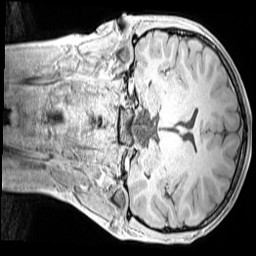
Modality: MP2RAGE
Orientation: coronal
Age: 11
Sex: female
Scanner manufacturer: siemens
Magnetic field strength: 3 T
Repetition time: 4 s
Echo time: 0.00299 s